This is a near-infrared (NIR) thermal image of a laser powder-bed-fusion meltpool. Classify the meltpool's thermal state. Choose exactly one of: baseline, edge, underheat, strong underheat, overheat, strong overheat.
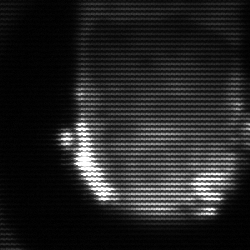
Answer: baseline